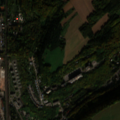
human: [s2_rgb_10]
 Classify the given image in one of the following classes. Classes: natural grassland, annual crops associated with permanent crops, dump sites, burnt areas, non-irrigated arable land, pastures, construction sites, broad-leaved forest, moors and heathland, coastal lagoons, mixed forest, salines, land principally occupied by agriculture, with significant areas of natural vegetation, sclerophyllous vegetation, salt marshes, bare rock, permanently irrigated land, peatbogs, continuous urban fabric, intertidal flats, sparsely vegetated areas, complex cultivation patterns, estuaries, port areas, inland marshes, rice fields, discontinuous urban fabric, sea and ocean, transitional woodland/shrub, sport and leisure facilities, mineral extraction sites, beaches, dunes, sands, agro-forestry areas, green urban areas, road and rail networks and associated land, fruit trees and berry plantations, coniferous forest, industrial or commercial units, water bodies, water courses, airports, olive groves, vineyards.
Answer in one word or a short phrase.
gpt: discontinuous urban fabric, non-irrigated arable land, land principally occupied by agriculture, with significant areas of natural vegetation, broad-leaved forest